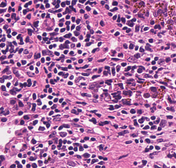
Tumor epithelial tissue: no
Tumor-associated stroma tissue: yes
Normal tissue: no